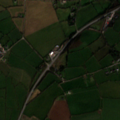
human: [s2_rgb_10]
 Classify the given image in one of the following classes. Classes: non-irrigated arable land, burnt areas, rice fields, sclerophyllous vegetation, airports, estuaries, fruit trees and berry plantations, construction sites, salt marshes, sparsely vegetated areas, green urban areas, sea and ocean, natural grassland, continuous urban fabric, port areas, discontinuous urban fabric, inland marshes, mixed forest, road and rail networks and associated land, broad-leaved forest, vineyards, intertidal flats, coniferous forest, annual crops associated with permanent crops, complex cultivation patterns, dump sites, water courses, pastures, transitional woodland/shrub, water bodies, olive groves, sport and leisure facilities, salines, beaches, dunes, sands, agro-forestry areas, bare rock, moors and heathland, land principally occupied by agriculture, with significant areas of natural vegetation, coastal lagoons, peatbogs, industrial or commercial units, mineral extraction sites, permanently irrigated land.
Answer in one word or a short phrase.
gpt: non-irrigated arable land, pastures